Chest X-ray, PA view. Patient: 63 years old, sex F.
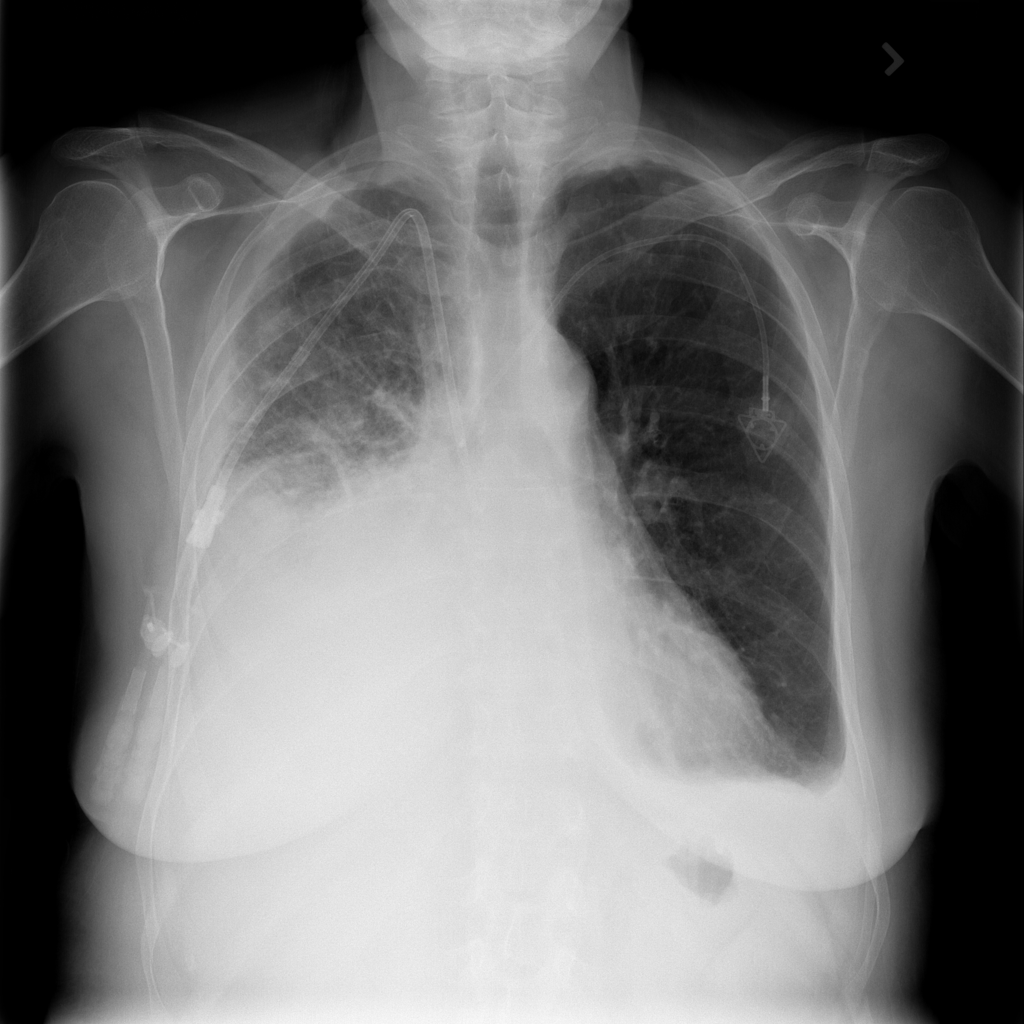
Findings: Effusion